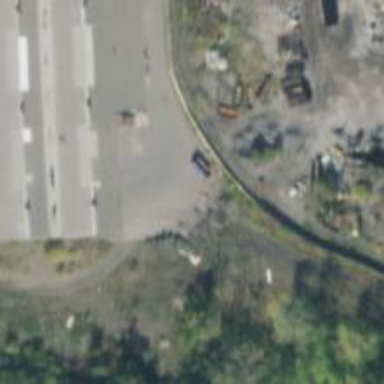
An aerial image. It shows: Disused railway spur service.